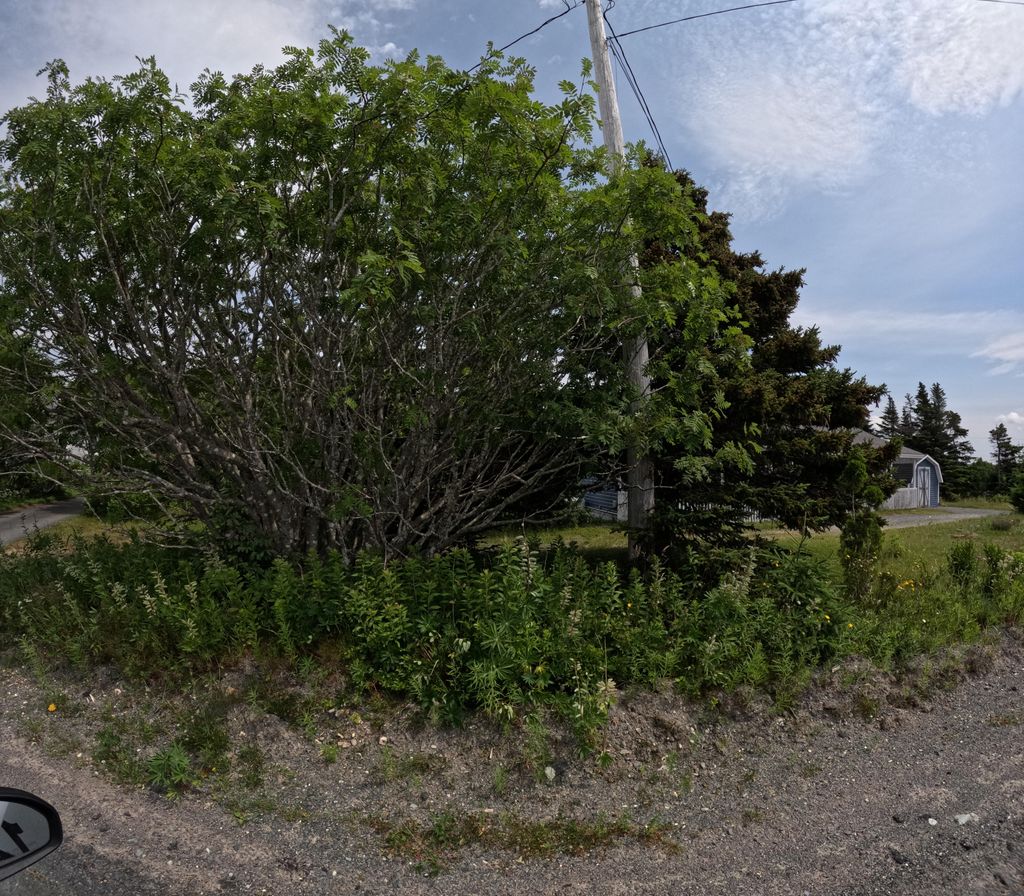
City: st_johns